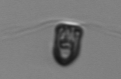
Label: Pyramimonas_morphotype1